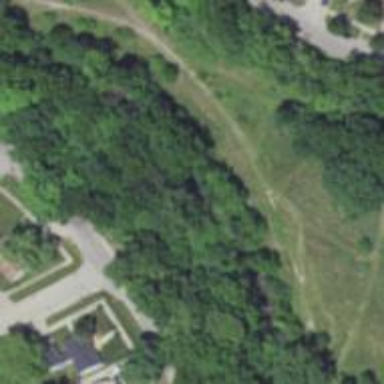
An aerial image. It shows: Path leading to bridge.